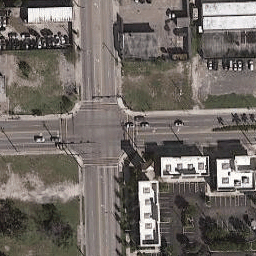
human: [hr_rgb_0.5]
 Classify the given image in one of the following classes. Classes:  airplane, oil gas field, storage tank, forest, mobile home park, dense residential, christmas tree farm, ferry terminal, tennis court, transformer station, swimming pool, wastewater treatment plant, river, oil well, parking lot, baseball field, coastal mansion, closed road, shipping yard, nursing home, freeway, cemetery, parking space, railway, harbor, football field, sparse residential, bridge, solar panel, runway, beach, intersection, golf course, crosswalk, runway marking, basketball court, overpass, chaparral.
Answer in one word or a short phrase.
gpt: intersection